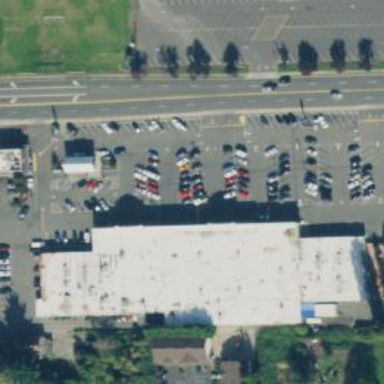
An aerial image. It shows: Supermarket.